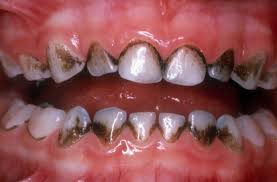
Condition: Tooth Discoloration